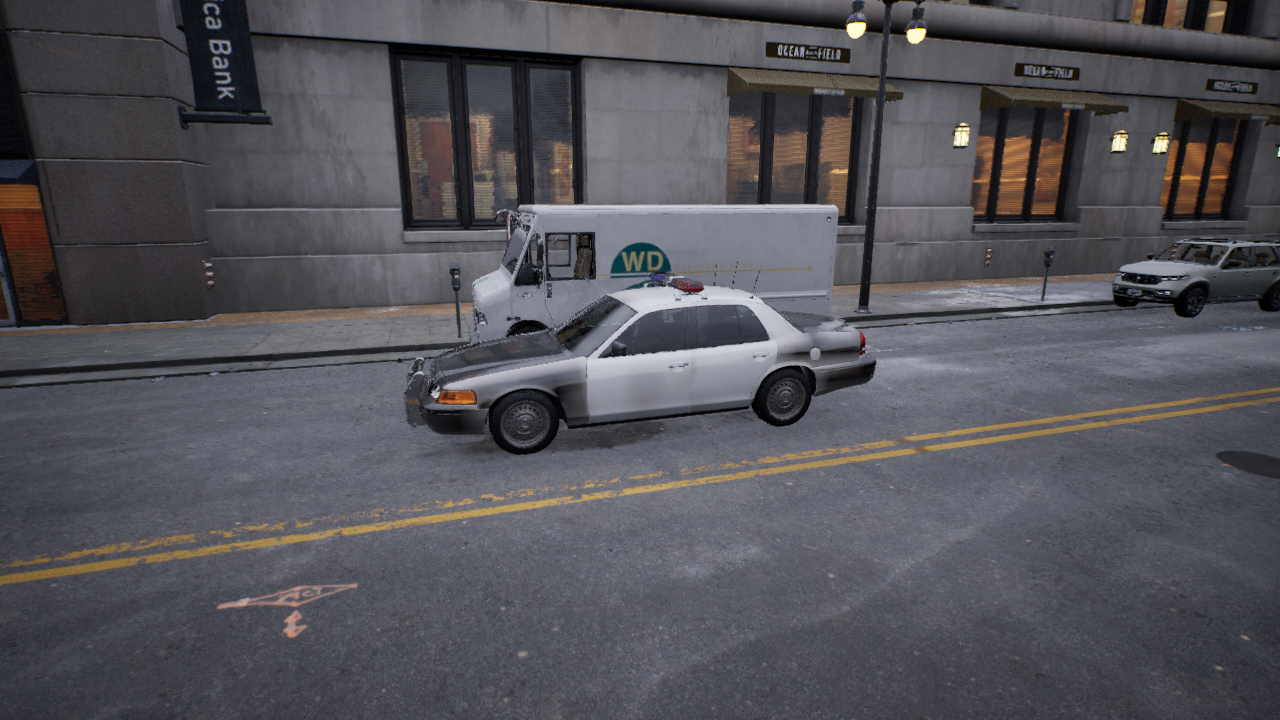
Venue: downtown
Lighting: clear day
Vehicle rig: sedan